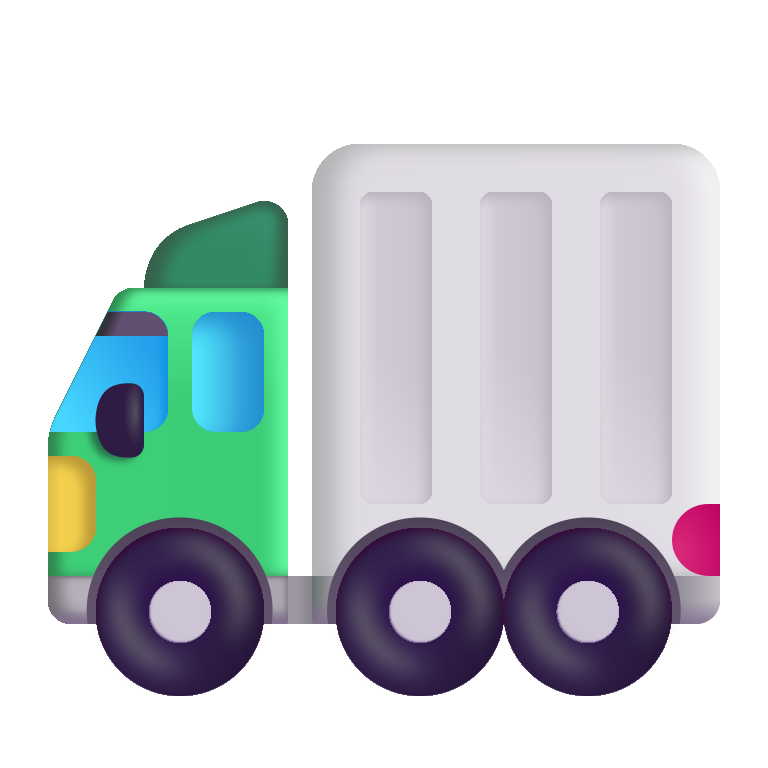
articulated lorry color